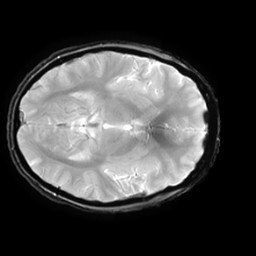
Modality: T2starw
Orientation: axial
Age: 26
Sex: female
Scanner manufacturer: ge
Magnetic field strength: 3 T
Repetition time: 0.65 s
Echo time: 0.02 s